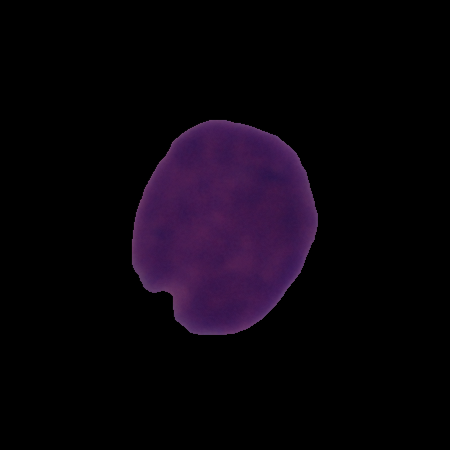
Label: cancer